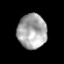
Tissue: prostate
Cell type: T cells
Senescence score: 0.2734
Nuclear area (px): 974
Mean DAPI intensity: 169.335